Question: So there is this main UIViewController, which has a Container View. Inside it lives a Table View with custom UITableViewCells. In some cells, I'm dragging and dropping a Segmented Control.
The problem: the Segmented Control keeps invisible in the Interface Builder and / or in the app (running in the devices).
This is not a z-order issue, I double checked.
I wonder if I'm doing something that is not allowed (a Segmented Control inside a UITableViewCell).
However: it works just fine for, say, that UISwitch over there. Or a UISlider. But the Segmented Control...
<URL>
---

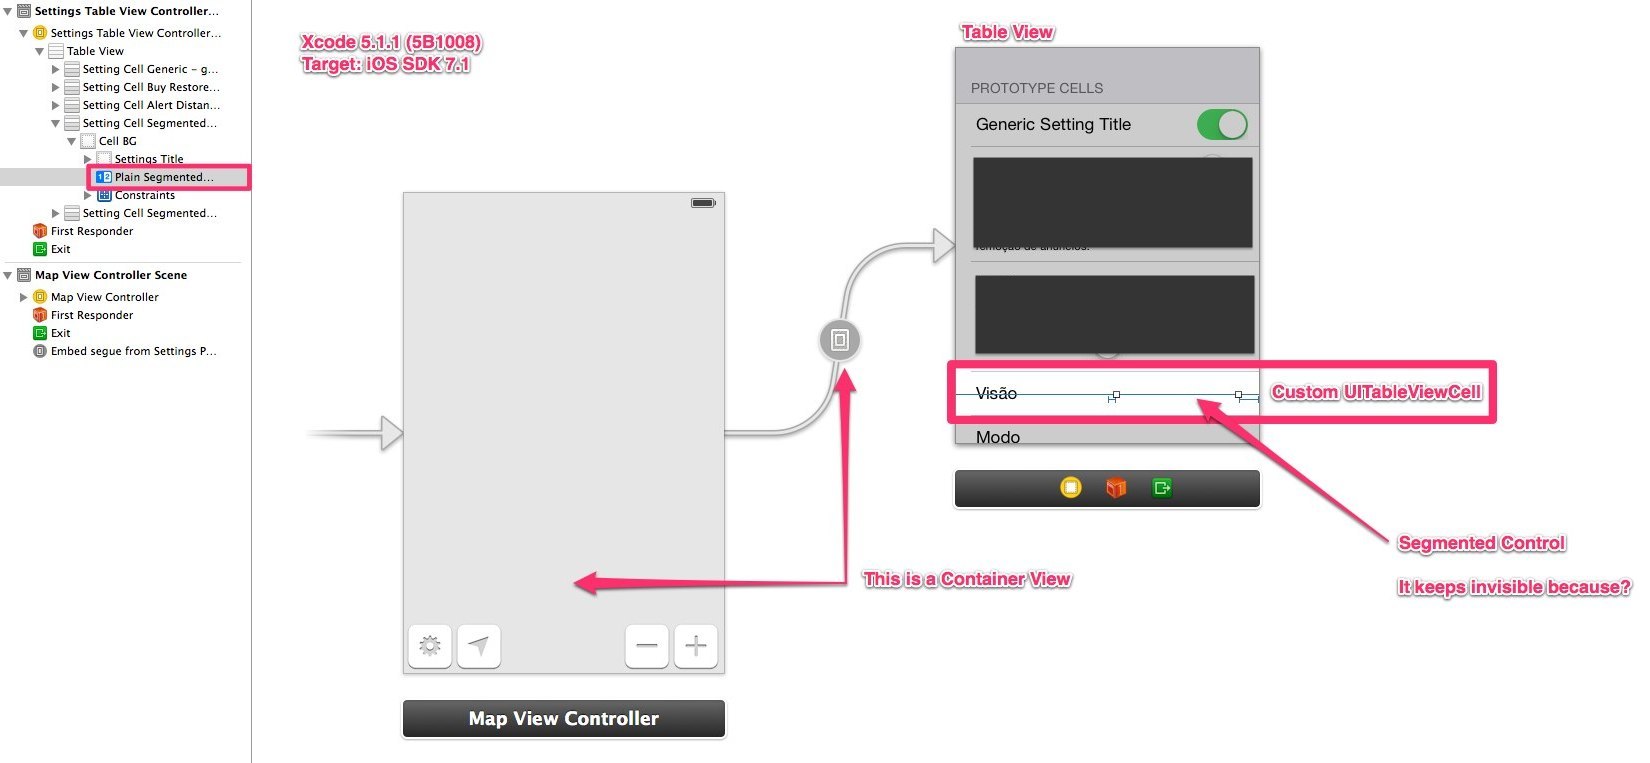
Answer: Answering my own question since others may have the same issue: my solution was to recreate that View Controller. That's right, I deleted it and started a new one from scratch. I still don't know what happened.
I submitted a Technical Support Incident (TSI) to Apple, will update if I get anything back.